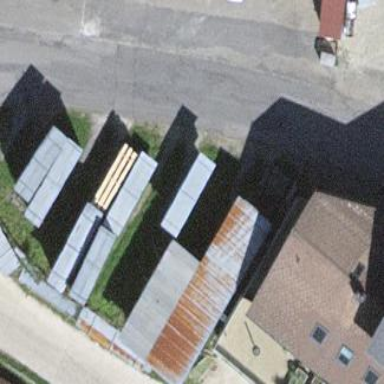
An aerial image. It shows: View of roof of building.